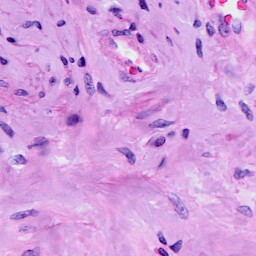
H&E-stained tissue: Cervix